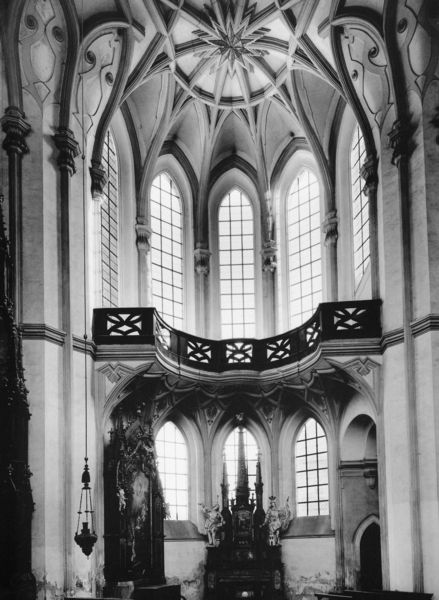
Titel: Abteikirche Himmelfahrt Mariens (Innenraum: Nordkonche)
Künstler: Giovanni Santini
Standort: Kladruby
Institution: Abteikirche Himmelfahrt Mariens
Schlagwörter: himmel, weiß, fenster, grau, hell, lampe, laterne, licht, pfeiler, schwarz, säule, säulen, tür, alt, innenraum, brüstung, gitter, kirche, sonne, decke, gotik, engel, skulptur, balkon, schiff, bogen, giebel, empore, pilaster, rundbogen, kuppel, leuchter, geländer, foto, fotografie, nische, gewölbe, kirch, stern, balustrade, dom, rippen, schwarzweiss, altar, kathedrale, schlussstein, kreuzrippen, skulpturen, dienst, dienste, glasfenster, gotisch, kanzel, kreuzgratgewölbe, rippengewölbe, spitzbogen, jesus, apsis, weihrauch, chor, kapelle, gothik, maria, pendel, grat, osten, oberlicht, tabernakel, kirchenfenster, lanzetten, fiale, spätgotik, retabel, grate, sternrippen, gratgewölbe, kappelle, deckengewölbe, gespränge, bogem, philaster, sakrestei, doppelgeschossig, pfeilervorlagen, kamzel